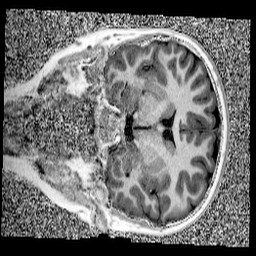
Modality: UNIT1
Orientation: coronal
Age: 11
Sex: male
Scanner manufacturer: siemens
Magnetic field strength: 3 T
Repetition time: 4 s
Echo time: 0.00299 s